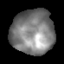
Tissue: lung
Cell type: Epithelial cells
Senescence score: 0.1677
Nuclear area (px): 1885
Mean DAPI intensity: 126.788